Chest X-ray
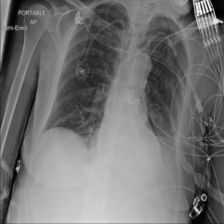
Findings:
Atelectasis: negative
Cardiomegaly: negative
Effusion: positive
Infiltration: negative
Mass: negative
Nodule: negative
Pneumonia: negative
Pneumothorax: negative
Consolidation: negative
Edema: negative
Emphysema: negative
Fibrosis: negative
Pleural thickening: negative
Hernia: negative